На миллиметровой бумаге изображена $p—V$-диаграмма некоторого процесса $1-2$, проведенного над идеальным одноатомным газом (см. рисунок).  Но ось $V$ на диаграмме не изображена. В этом процессе количества теплоты, отводимой от газа и поглощенной газом, одинаковы.
Постройте по данным задачи ось $V$.
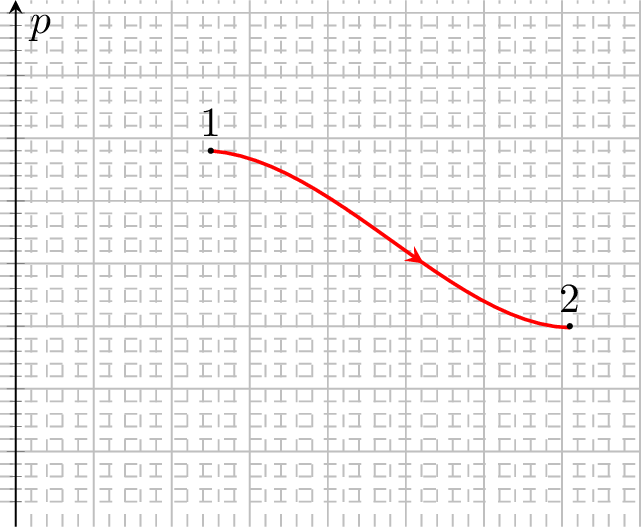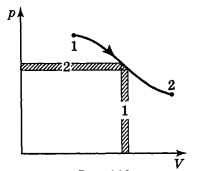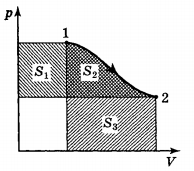
Решение: Запишем уравнение Менделеева-Клапейрона $$ p V=\nu R T. $$ Из этого уравнения при малых изменениях давления, объема и температуры следует $$ p \Delta V+V \Delta p=\nu R \Delta T. \quad (1) $$ Запишем первое уравнение термодинамики $$ \delta Q=\Delta A+\delta U=p \Delta V+C_{V} \nu \Delta T \quad (2) $$ или после подстановки $(1)$ в $(2)$ $$ \delta Q=p \Delta V+\frac{C_{V}}{R}(p \Delta V+V \Delta p)=\frac{C_{p}}{R} p \Delta V+\frac{C_{V}}{R} V \Delta p, $$ где $p \Delta V$ — площадь элементарной площадки $1$, $V \Delta p$ — площадь элементарной площадки $2$ (см. рисунок).  Просуммировав по всем элементарным участкам, получим $$ \begin{gather} \sum \delta Q=\frac{C_{p}}{R} \sum p \Delta V+\frac{C_{V}}{R} \sum V \Delta p=0 \quad \text {(по условию)}, \\ C_{p}\left(S_{2}+S_{3}\right)-C_{V}\left(S_{1}+S_{2}\right)=0 \quad \text {(рисунок ниже)}. \end{gather} $$  Отсюда находим $$ S_{3}=\frac{C_{V}\left(S_{1}+S_{2}\right)}{C_{p}}-S_{2}=\frac{C_{V} S_{1}+C_{V} S_{2}-C_{p} S_{2}}{C_{p}}=\frac{C_{V} S_{1}-R S_{2}}{C_{p}}=\frac{3 S_{1}-2 S_{2}}{5}. $$ По найденному значению $S_{3}$ определяем расстояние от точки $2$ до оси $V$ и строим эту ось.
Ответ:
Темы:
T, Термодинамика, Всероссийские, Теплота, Обработка графика